Question: I want to create a custom AlertDialog or DialogBox with animated circle inside it.Here is an example of functionality which I want from Google Chrome browser for Android:

So how can I implement this?
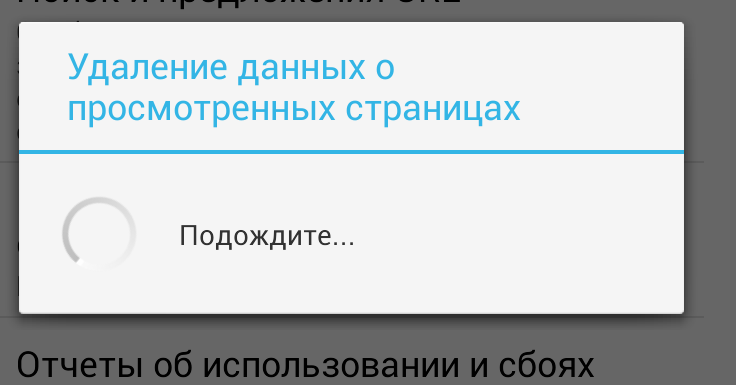
Answer: That is a <URL>. You can create a ProgressDialog with custom background